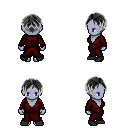
a pixel art fantasy rpg character, female body template, dark elf, purple skin, red robe, gold greaves, gray parted hairstyle, black shoes, four views (front, back, left, right), 2x2 character sprite sheet, small pixel art, hard edges, no anti-aliasing